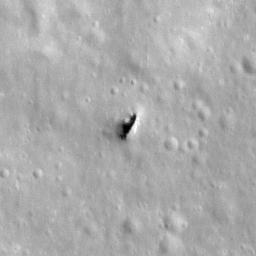
Pit: Stevinus 19
Host crater: Stevinus
Host type: impact_melt
Lunar coordinates: latitude -32.934, longitude 53.798